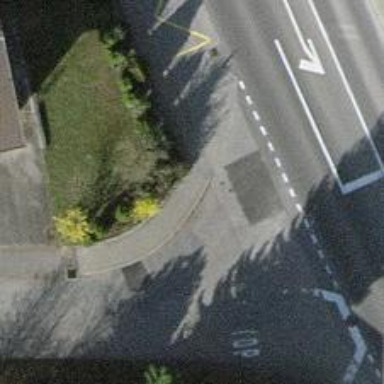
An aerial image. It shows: Sidewalk.